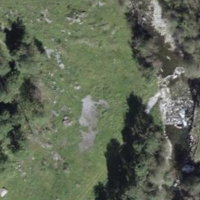
EUNIS habitat code: 32
Species observed at this site:
Cupido minimus
Boloria titania